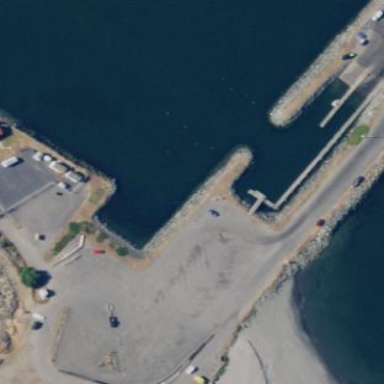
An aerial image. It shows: Breakwater structure.